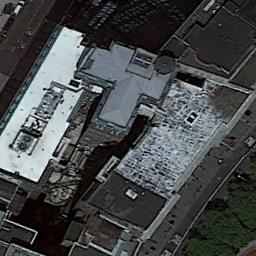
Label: commercial_area